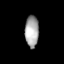
Tissue: lung
Cell type: Endothelial cells
Senescence score: 0.6037
Nuclear area (px): 425
Mean DAPI intensity: 166.496